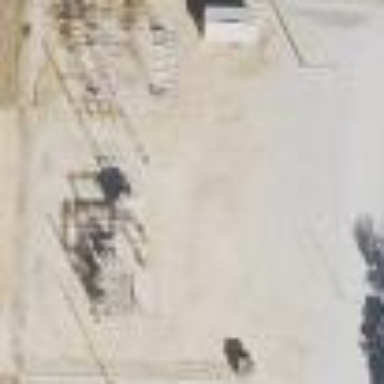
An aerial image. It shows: Distribution power substation secured by fence.